Interaction volume radius: 10 \u00c5
Interaction volume height: 25 \u00c5
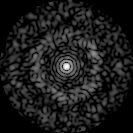
Disorder parameter: 0.8297